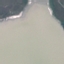
Label: SeaLake